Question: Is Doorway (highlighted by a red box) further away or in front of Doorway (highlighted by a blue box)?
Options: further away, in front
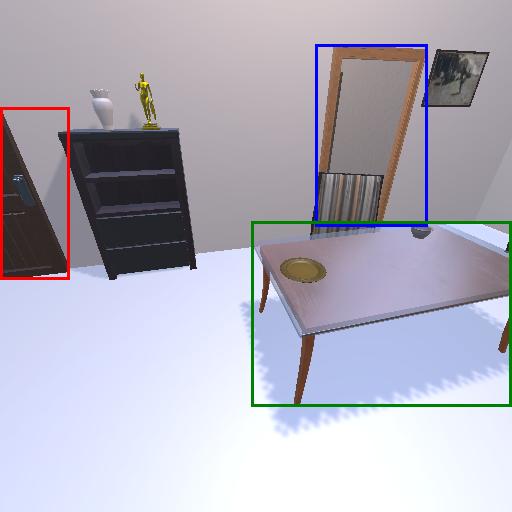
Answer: further away